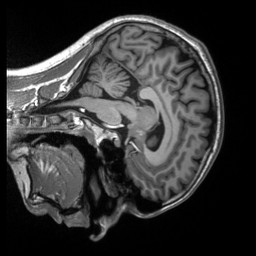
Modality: T1w
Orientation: sagittal
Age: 20
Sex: male
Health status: healthy
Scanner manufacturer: siemens
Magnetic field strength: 3 T
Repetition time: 2.53 s
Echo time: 0.00219 s